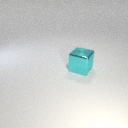
large cyan metal cube